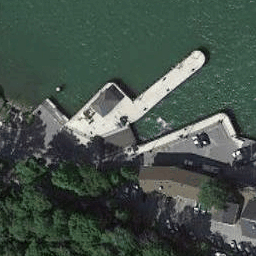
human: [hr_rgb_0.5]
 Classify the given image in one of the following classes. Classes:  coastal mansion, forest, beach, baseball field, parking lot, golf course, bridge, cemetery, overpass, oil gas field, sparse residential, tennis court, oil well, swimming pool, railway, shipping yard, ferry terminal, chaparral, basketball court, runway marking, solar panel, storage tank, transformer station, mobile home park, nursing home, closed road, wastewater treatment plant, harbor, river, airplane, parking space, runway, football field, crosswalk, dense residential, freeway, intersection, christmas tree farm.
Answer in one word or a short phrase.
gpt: ferry terminal